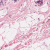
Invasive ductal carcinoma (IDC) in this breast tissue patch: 0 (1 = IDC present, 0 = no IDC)